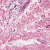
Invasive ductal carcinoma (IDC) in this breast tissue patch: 0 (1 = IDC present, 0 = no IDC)